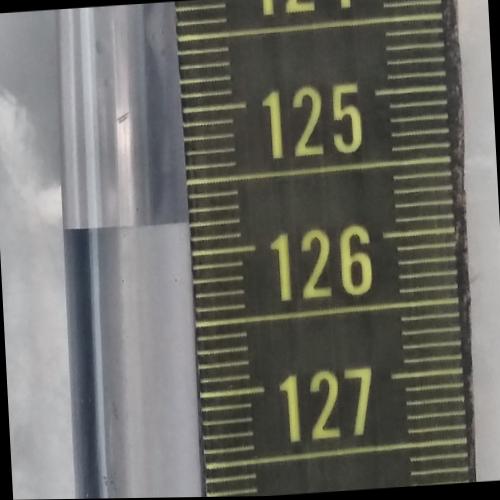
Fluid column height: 125.8 cm